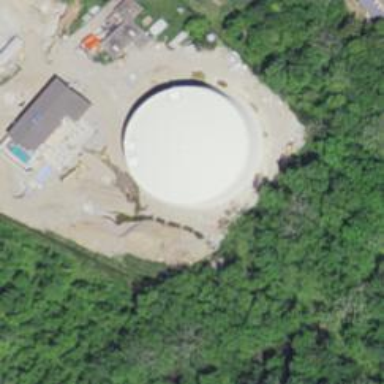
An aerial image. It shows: Concrete storage tank building.